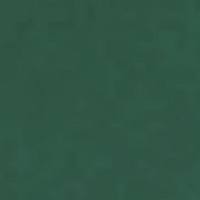
EUNIS habitat code: 14
Species observed at this site:
Saponaria ocymoides